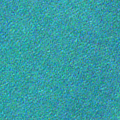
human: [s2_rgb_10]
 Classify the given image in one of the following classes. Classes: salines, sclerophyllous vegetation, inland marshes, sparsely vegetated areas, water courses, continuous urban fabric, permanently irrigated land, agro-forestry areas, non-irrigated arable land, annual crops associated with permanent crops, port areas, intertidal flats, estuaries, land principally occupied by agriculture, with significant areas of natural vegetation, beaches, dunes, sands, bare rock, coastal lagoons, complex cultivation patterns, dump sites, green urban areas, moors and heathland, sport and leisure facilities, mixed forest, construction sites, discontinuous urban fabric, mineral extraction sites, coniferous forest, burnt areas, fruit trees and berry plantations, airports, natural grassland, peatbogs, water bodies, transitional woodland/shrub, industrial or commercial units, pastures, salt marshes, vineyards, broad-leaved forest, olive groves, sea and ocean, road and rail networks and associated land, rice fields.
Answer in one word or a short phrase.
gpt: sea and ocean